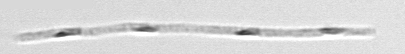
Label: Leptocylindrus